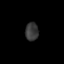
Tissue: lung
Cell type: Others
Senescence score: 0.1472
Nuclear area (px): 233
Mean DAPI intensity: 56.197